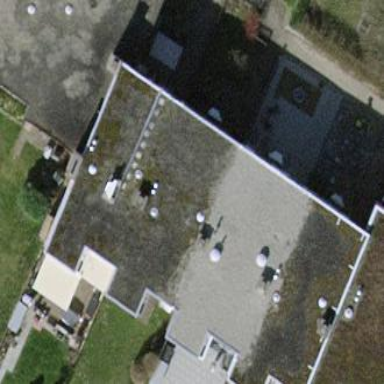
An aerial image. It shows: Flat roof terrace building.